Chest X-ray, AP view. Patient: 36 years old, sex M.
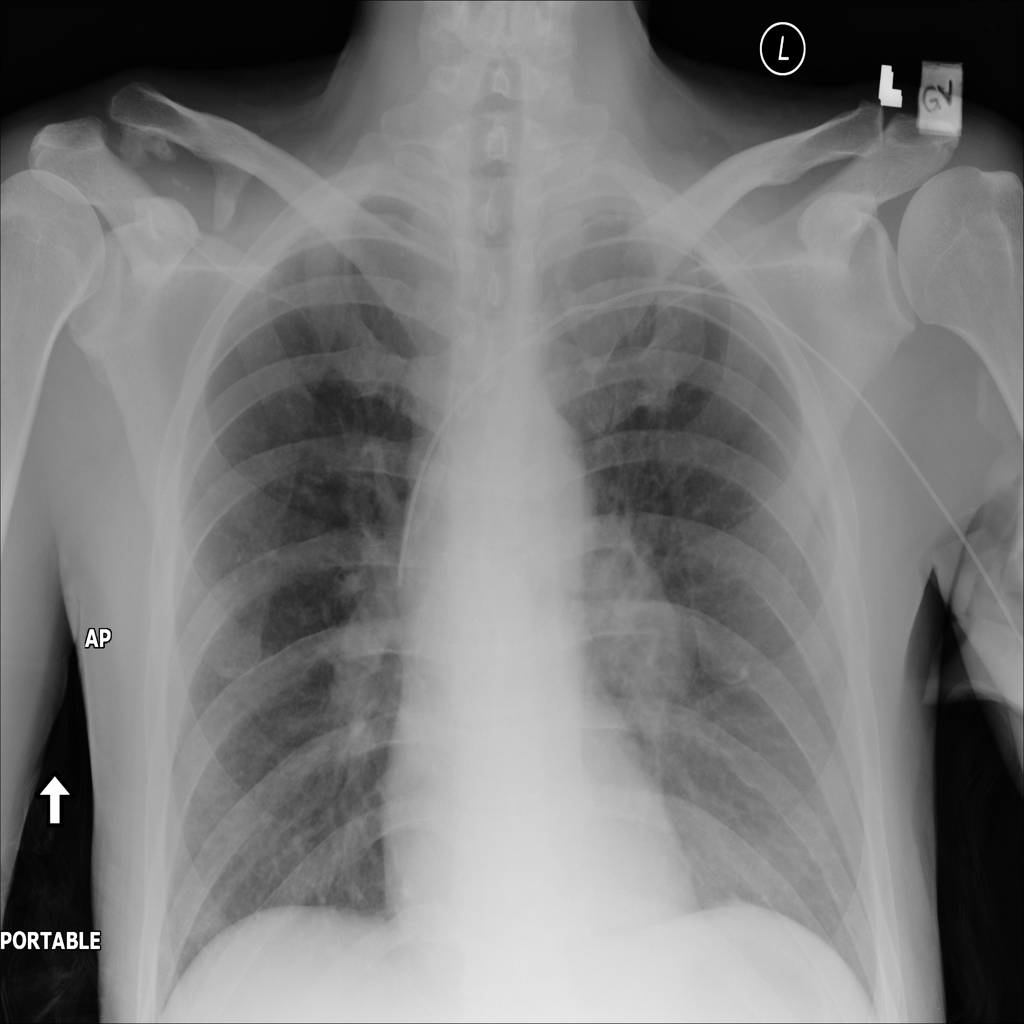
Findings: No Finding